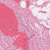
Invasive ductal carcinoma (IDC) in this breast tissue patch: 0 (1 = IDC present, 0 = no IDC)